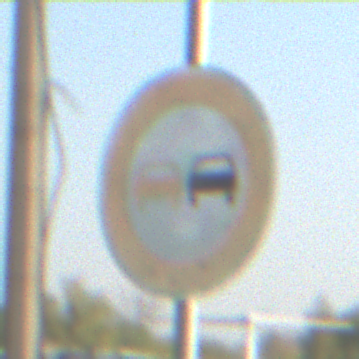
Verkehrszeichen: Ueberholverbot
Umgebung: Outdoor, Special
Tageszeit: MorningAfternoon
Wetter: Clear
Licht: Natural
Jahreszeit: NotSpecified
Kontrast: HighContrast